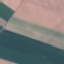
Land use / land cover class: AnnualCrop